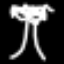
Label: palm tree